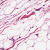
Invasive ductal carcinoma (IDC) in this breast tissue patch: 0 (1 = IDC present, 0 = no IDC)